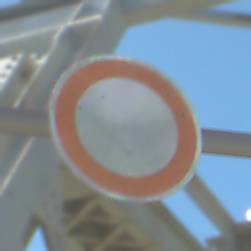
Verkehrszeichen: VerbotFahrzeugeAllerArt
Umgebung: Outdoor, Special
Tageszeit: MorningAfternoon
Wetter: Clear
Licht: Natural
Jahreszeit: NotSpecified
Kontrast: HighContrast